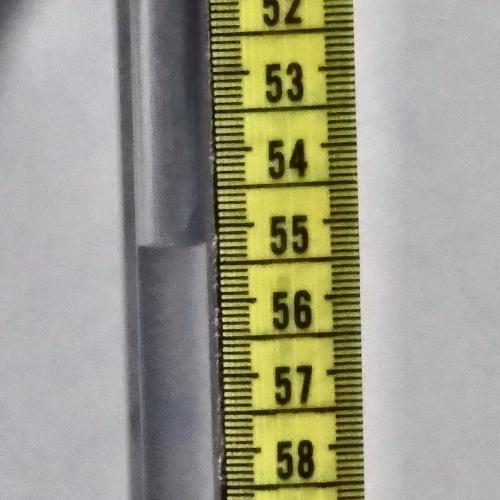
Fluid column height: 55.2 cm